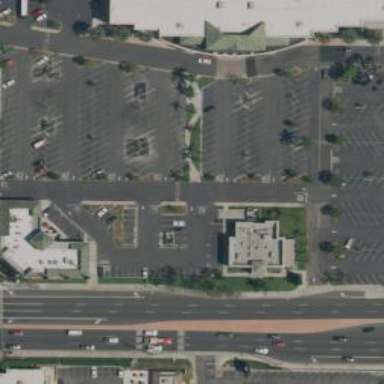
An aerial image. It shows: Parking area.